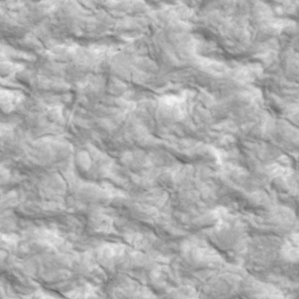
Label: non_frost